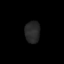
Tissue: lung
Cell type: Epithelial cells
Senescence score: 0.177
Nuclear area (px): 320
Mean DAPI intensity: 39.209